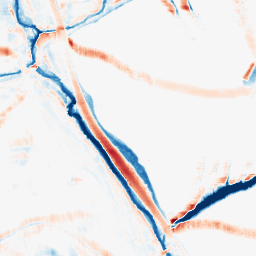
Category: morphological
Decomposition family: morphological_square
Decomposition parameters: operation: average
size: 15
Upsampling method: sinc_blackman
Upsampling parameters: scale: 2
kernel_size: 8
Upsampling scale: 2